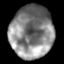
Tissue: lung
Cell type: Epithelial cells
Senescence score: 0.1989
Nuclear area (px): 2210
Mean DAPI intensity: 132.402